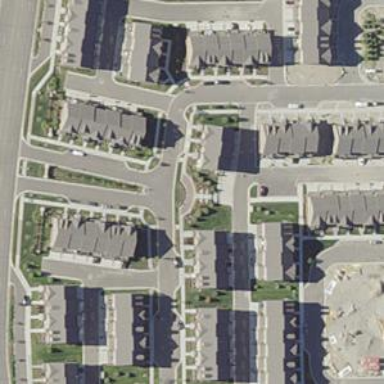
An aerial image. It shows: Living street.